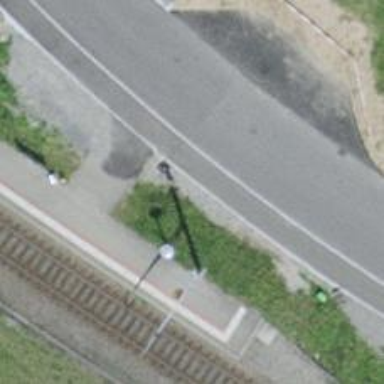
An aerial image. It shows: Bicycle parking area.